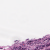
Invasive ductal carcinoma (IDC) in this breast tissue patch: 1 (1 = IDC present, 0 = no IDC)